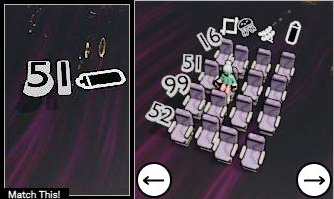
Task: seats
Answer: no